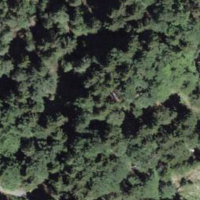
EUNIS habitat code: 44
Species observed at this site:
Hylocomium splendens